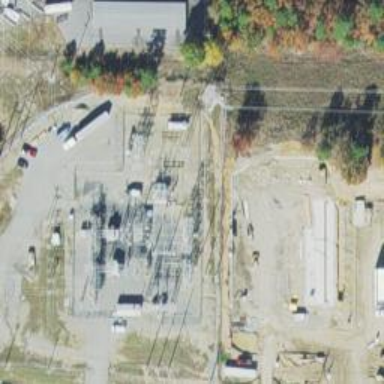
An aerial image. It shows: Power substation.